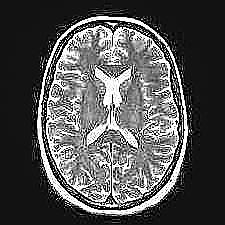
Label: notumor